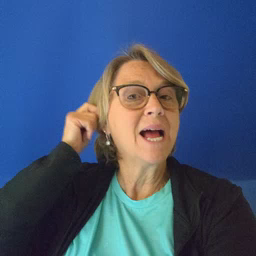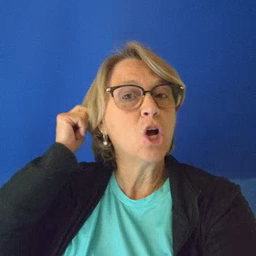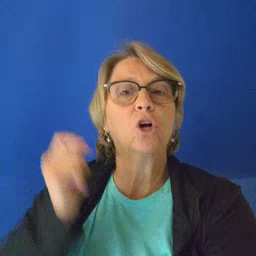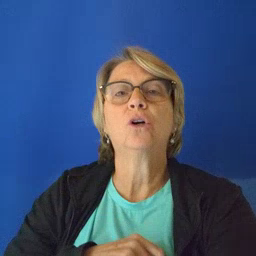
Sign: hair